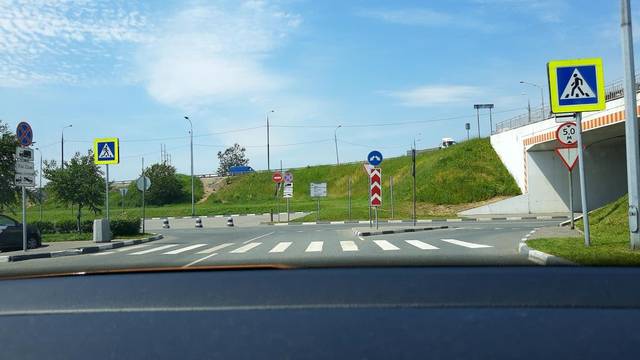
Region: Russia
Coordinates: 55.656, 37.843